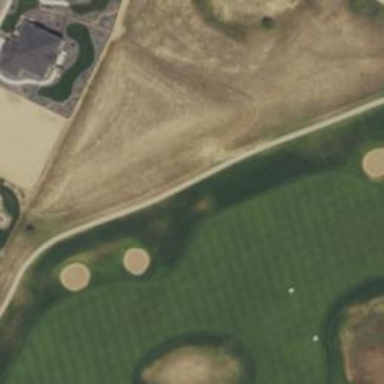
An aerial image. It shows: Service road designated as golf cart path.